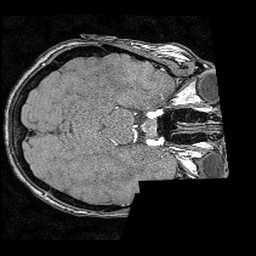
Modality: angio
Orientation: axial
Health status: ill
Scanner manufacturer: philips
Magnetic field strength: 3 T
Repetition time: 0.01842 s
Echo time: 0.003431 s